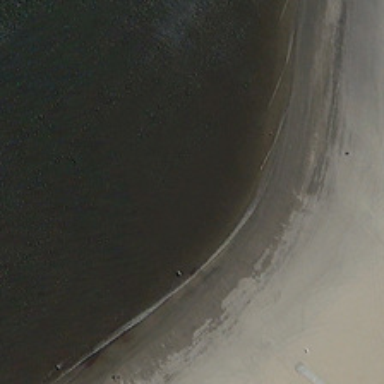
The sea is dark and calm .